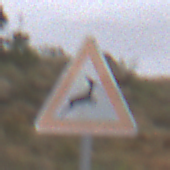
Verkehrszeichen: WildwechselLinks
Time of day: Midday
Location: Outdoor (Nature)
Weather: Overcast
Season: NotSpecified
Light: Natural